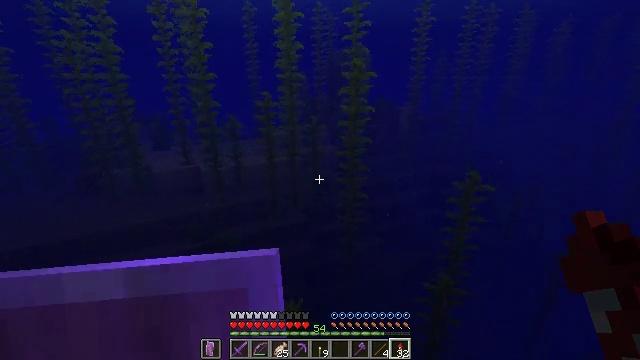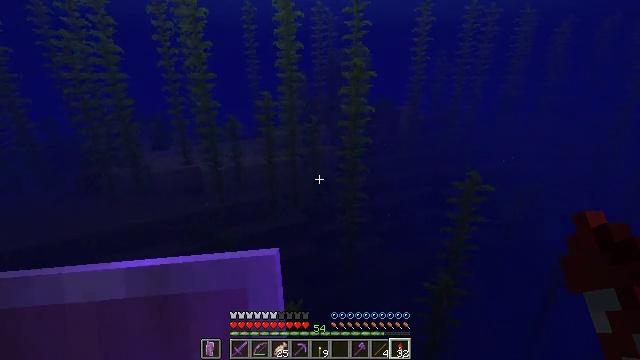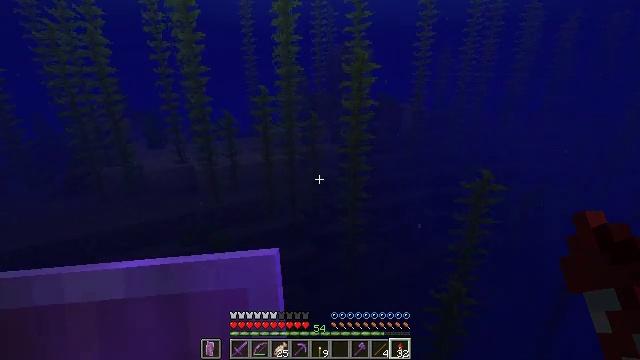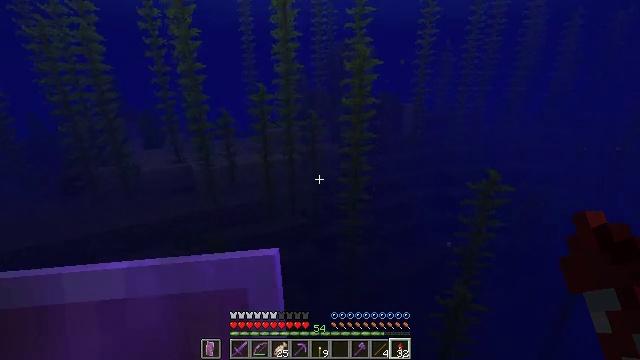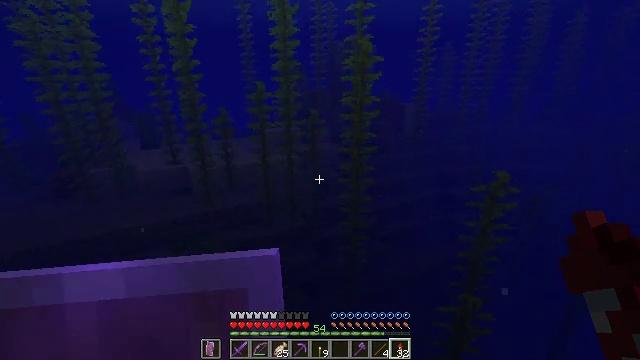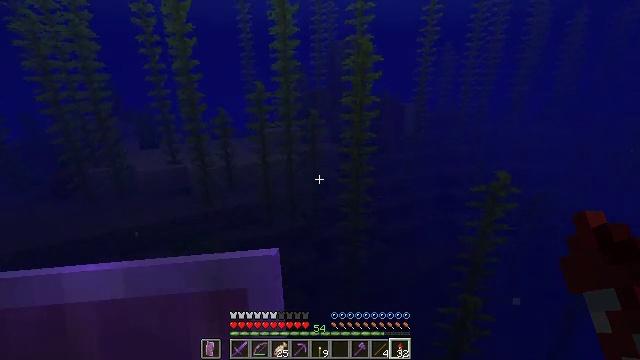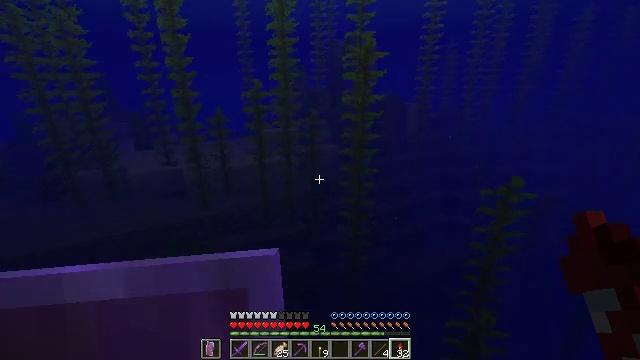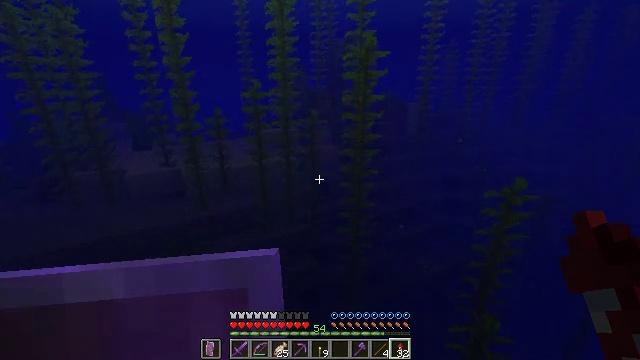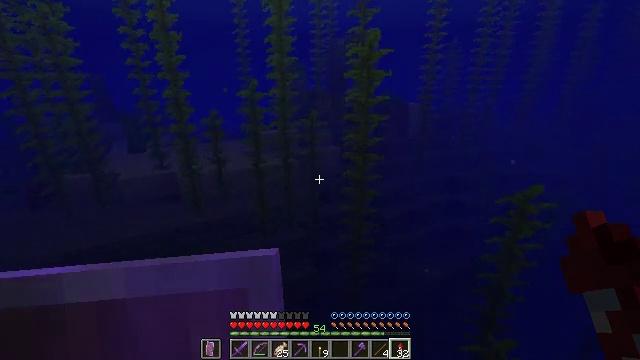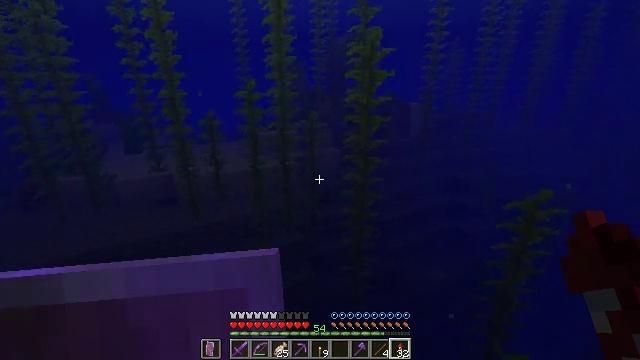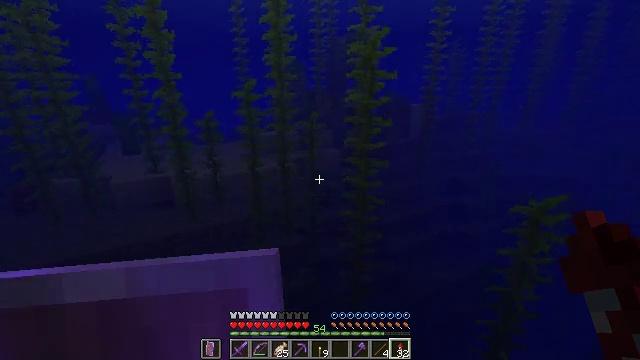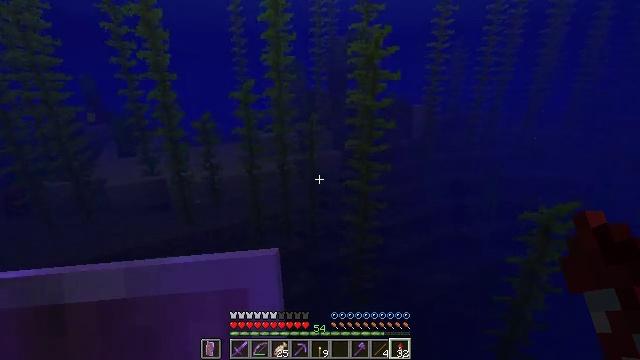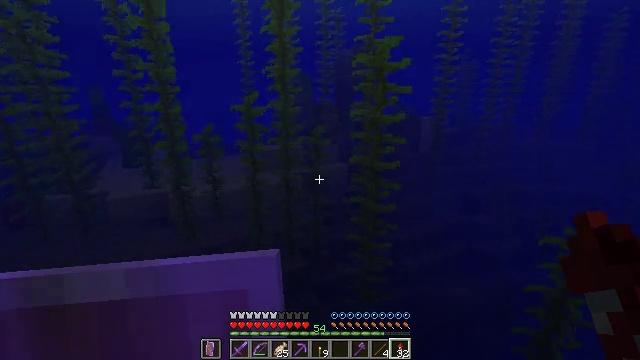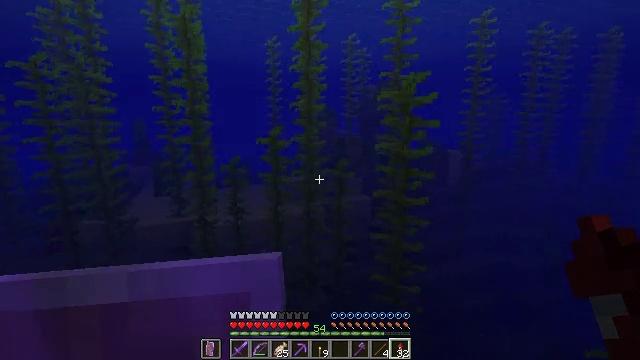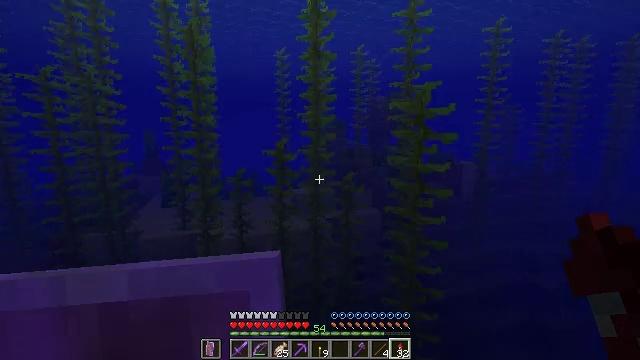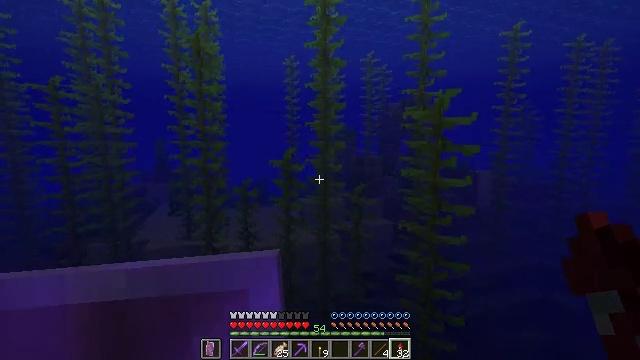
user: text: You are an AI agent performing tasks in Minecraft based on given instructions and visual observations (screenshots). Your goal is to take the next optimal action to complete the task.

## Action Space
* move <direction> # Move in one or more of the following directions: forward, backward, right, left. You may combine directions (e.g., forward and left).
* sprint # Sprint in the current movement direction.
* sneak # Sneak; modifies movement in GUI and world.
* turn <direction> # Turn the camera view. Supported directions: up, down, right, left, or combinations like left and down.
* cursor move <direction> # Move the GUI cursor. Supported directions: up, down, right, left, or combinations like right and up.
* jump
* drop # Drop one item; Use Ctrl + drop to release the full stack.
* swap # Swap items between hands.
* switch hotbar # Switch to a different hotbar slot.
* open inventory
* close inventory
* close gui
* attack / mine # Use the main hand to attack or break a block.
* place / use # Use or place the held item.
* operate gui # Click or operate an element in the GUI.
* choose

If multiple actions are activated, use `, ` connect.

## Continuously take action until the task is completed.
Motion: motion action
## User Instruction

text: Collect seagrass by hand or tool.
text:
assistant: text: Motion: move forward, sprint
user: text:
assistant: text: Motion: move forward, sprint
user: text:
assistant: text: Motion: move forward, sprint, jump
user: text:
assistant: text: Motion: move forward, sprint, jump
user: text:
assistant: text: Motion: move forward, sprint, jump
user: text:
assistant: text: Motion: move forward, sprint, jump
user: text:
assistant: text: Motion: move forward, sprint, jump
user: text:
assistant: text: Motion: move forward, sprint, jump
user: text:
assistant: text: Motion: move forward, sprint, jump
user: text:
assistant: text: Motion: move forward, sprint, jump
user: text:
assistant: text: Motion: move forward, sprint, jump
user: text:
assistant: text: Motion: move forward, sprint, turn left and up, jump
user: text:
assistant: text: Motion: move forward, sprint, turn left and up, jump
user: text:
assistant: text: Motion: move forward, sprint, turn left and up, jump
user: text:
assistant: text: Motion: move forward, sprint, turn left and up, jump
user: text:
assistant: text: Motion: move forward, sprint, jump
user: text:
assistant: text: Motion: move forward, sprint, jump
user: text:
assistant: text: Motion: move forward, sprint, jump
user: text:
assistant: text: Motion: move forward, sprint
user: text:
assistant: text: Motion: move forward, sprint
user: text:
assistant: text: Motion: move forward, sprint
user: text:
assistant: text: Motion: move forward, sprint
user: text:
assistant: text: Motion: move forward, sprint
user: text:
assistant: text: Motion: move forward, sprint
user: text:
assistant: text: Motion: move forward, sprint, turn left
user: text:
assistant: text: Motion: move forward, sprint, turn left
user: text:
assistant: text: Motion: move forward, sprint, turn left
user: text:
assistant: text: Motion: move forward, sprint, turn left, jump
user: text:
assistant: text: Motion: move forward, sprint, turn left, jump
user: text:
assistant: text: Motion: move forward, sprint, turn left, jump